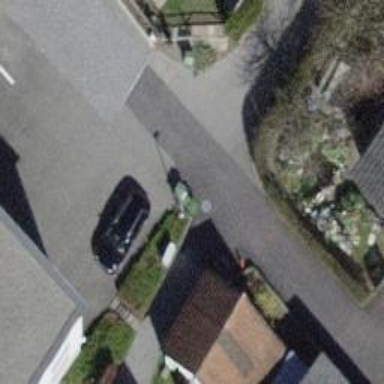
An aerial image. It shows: Gravel residential road.